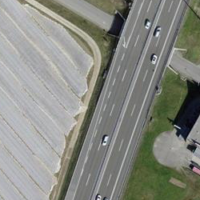
EUNIS habitat code: 57
Species observed at this site:
Milvus milvus